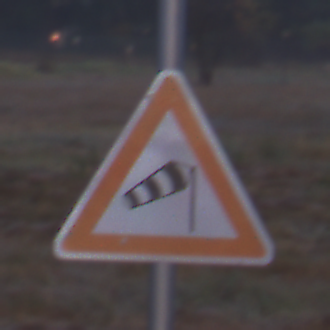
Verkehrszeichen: SeitenwindVonRechts
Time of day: SunriseSunset
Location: Outdoor (Nature)
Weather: Clear
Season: NotSpecified
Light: Natural